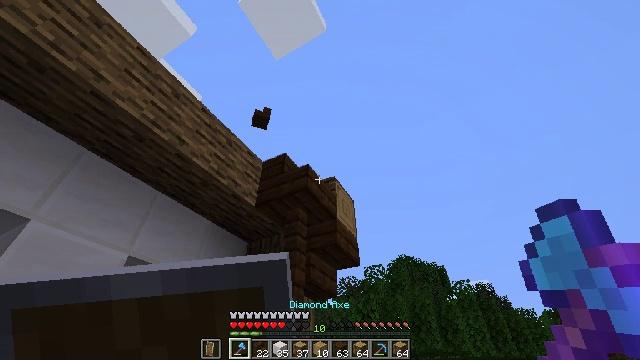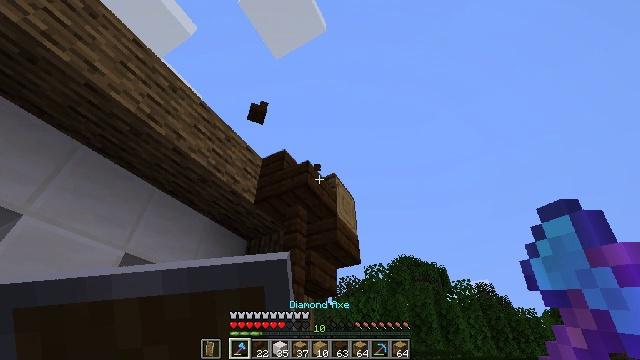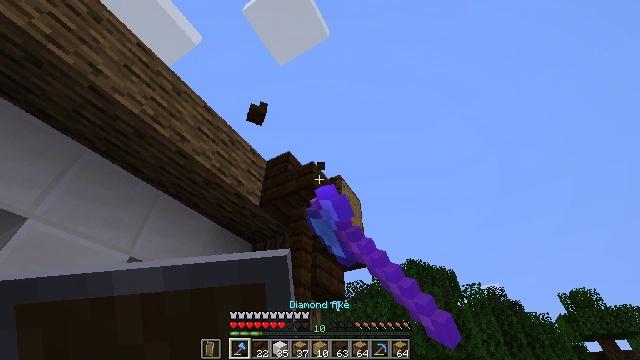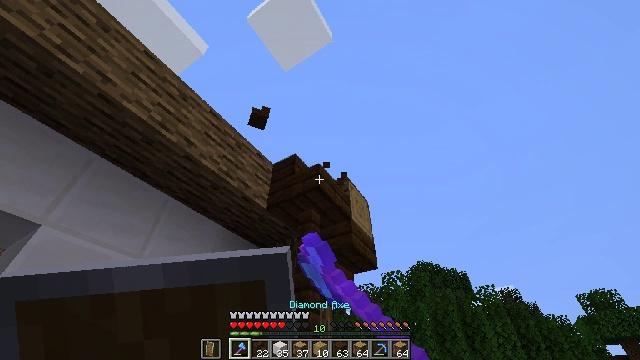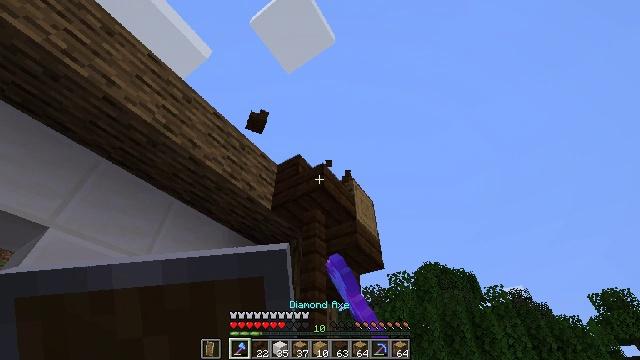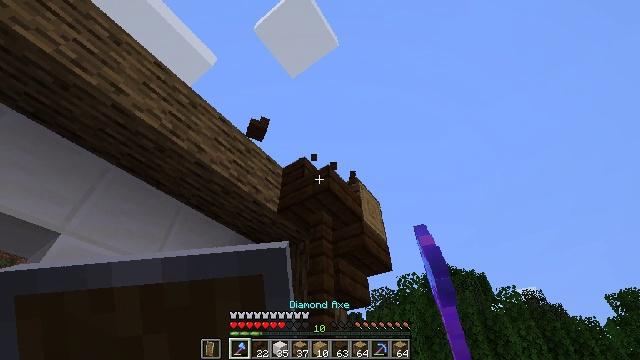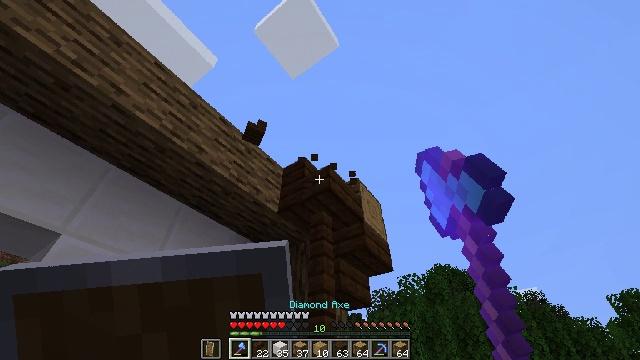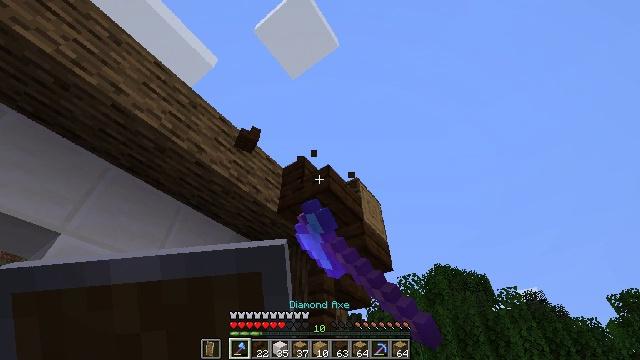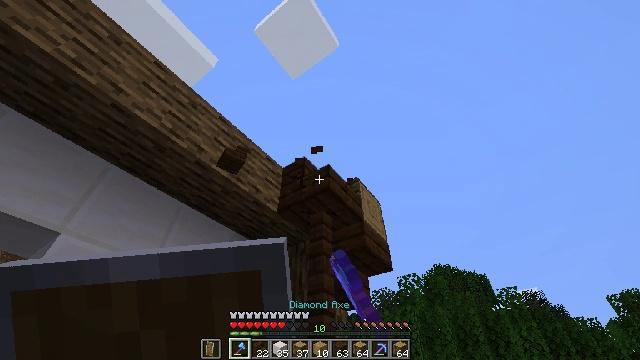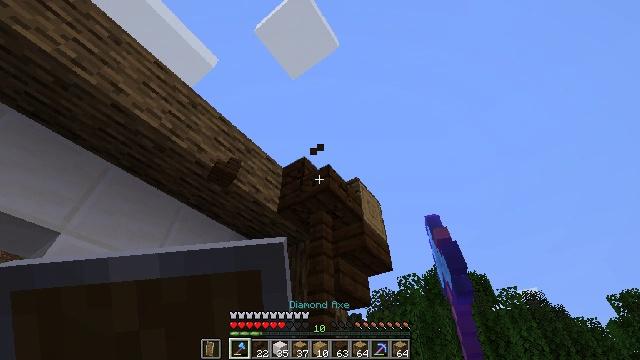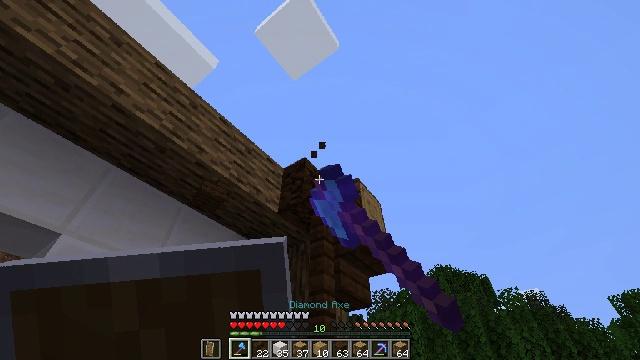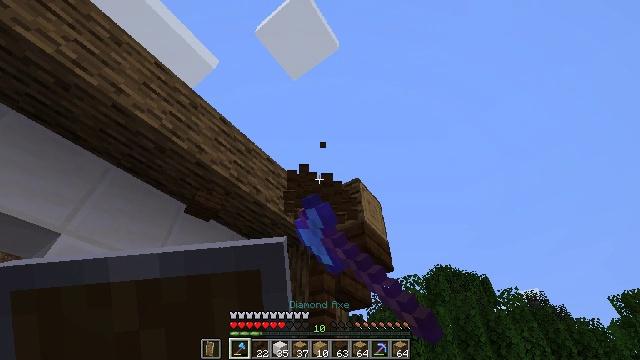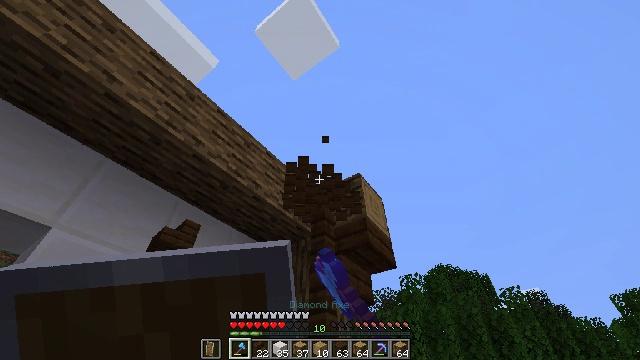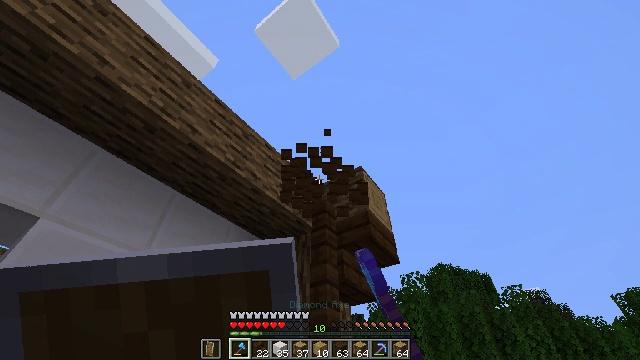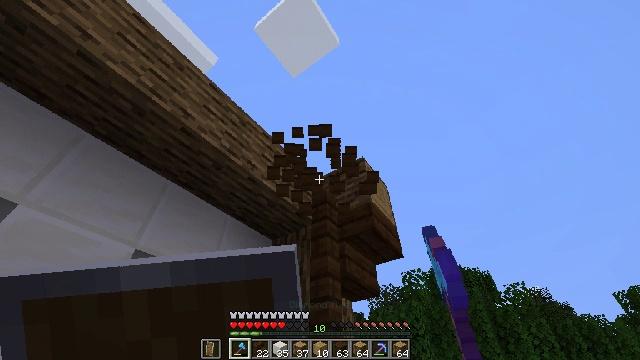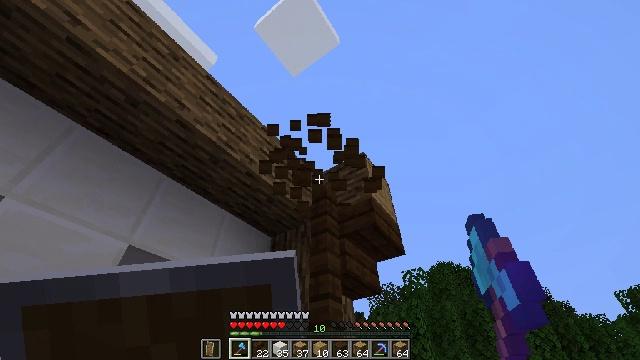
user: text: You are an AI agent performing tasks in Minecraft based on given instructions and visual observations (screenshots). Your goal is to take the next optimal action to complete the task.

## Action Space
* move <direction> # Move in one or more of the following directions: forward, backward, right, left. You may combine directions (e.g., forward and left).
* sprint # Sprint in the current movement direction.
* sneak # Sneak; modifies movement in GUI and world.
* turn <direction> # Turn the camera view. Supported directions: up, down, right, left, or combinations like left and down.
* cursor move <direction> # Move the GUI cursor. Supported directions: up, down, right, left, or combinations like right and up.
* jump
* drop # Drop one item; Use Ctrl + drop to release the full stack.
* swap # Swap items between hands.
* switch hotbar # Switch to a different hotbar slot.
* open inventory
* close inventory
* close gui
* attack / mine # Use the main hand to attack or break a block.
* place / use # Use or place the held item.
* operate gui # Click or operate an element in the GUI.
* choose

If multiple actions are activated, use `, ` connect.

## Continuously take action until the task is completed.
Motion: motion action
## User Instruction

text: Mine dark oak stairs from a structure.
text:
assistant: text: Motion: attack / mine
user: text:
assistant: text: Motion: turn left and up, attack / mine
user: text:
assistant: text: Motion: turn left, attack / mine
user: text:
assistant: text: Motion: turn left, attack / mine
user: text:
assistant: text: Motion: turn left, attack / mine
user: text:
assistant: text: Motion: attack / mine
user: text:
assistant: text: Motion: attack / mine
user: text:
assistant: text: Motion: attack / mine
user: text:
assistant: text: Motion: attack / mine
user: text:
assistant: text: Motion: attack / mine
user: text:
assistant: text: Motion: move forward, attack / mine
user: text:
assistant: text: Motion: move forward, attack / mine
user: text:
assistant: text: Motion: move forward, attack / mine
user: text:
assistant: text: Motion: move forward, attack / mine
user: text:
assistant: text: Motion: move forward, attack / mine
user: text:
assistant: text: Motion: no_op